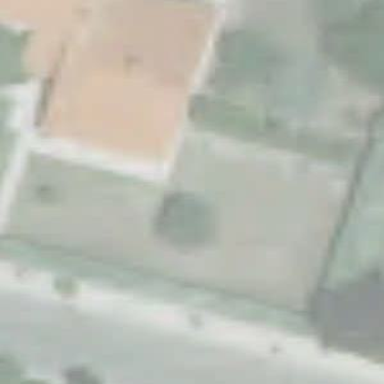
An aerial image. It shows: Part of building.